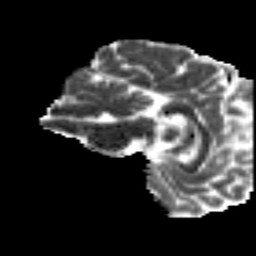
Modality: MD
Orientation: sagittal
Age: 27
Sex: female
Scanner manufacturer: siemens
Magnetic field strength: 3 T
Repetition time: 8.8 s
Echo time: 0.085 s